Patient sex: F
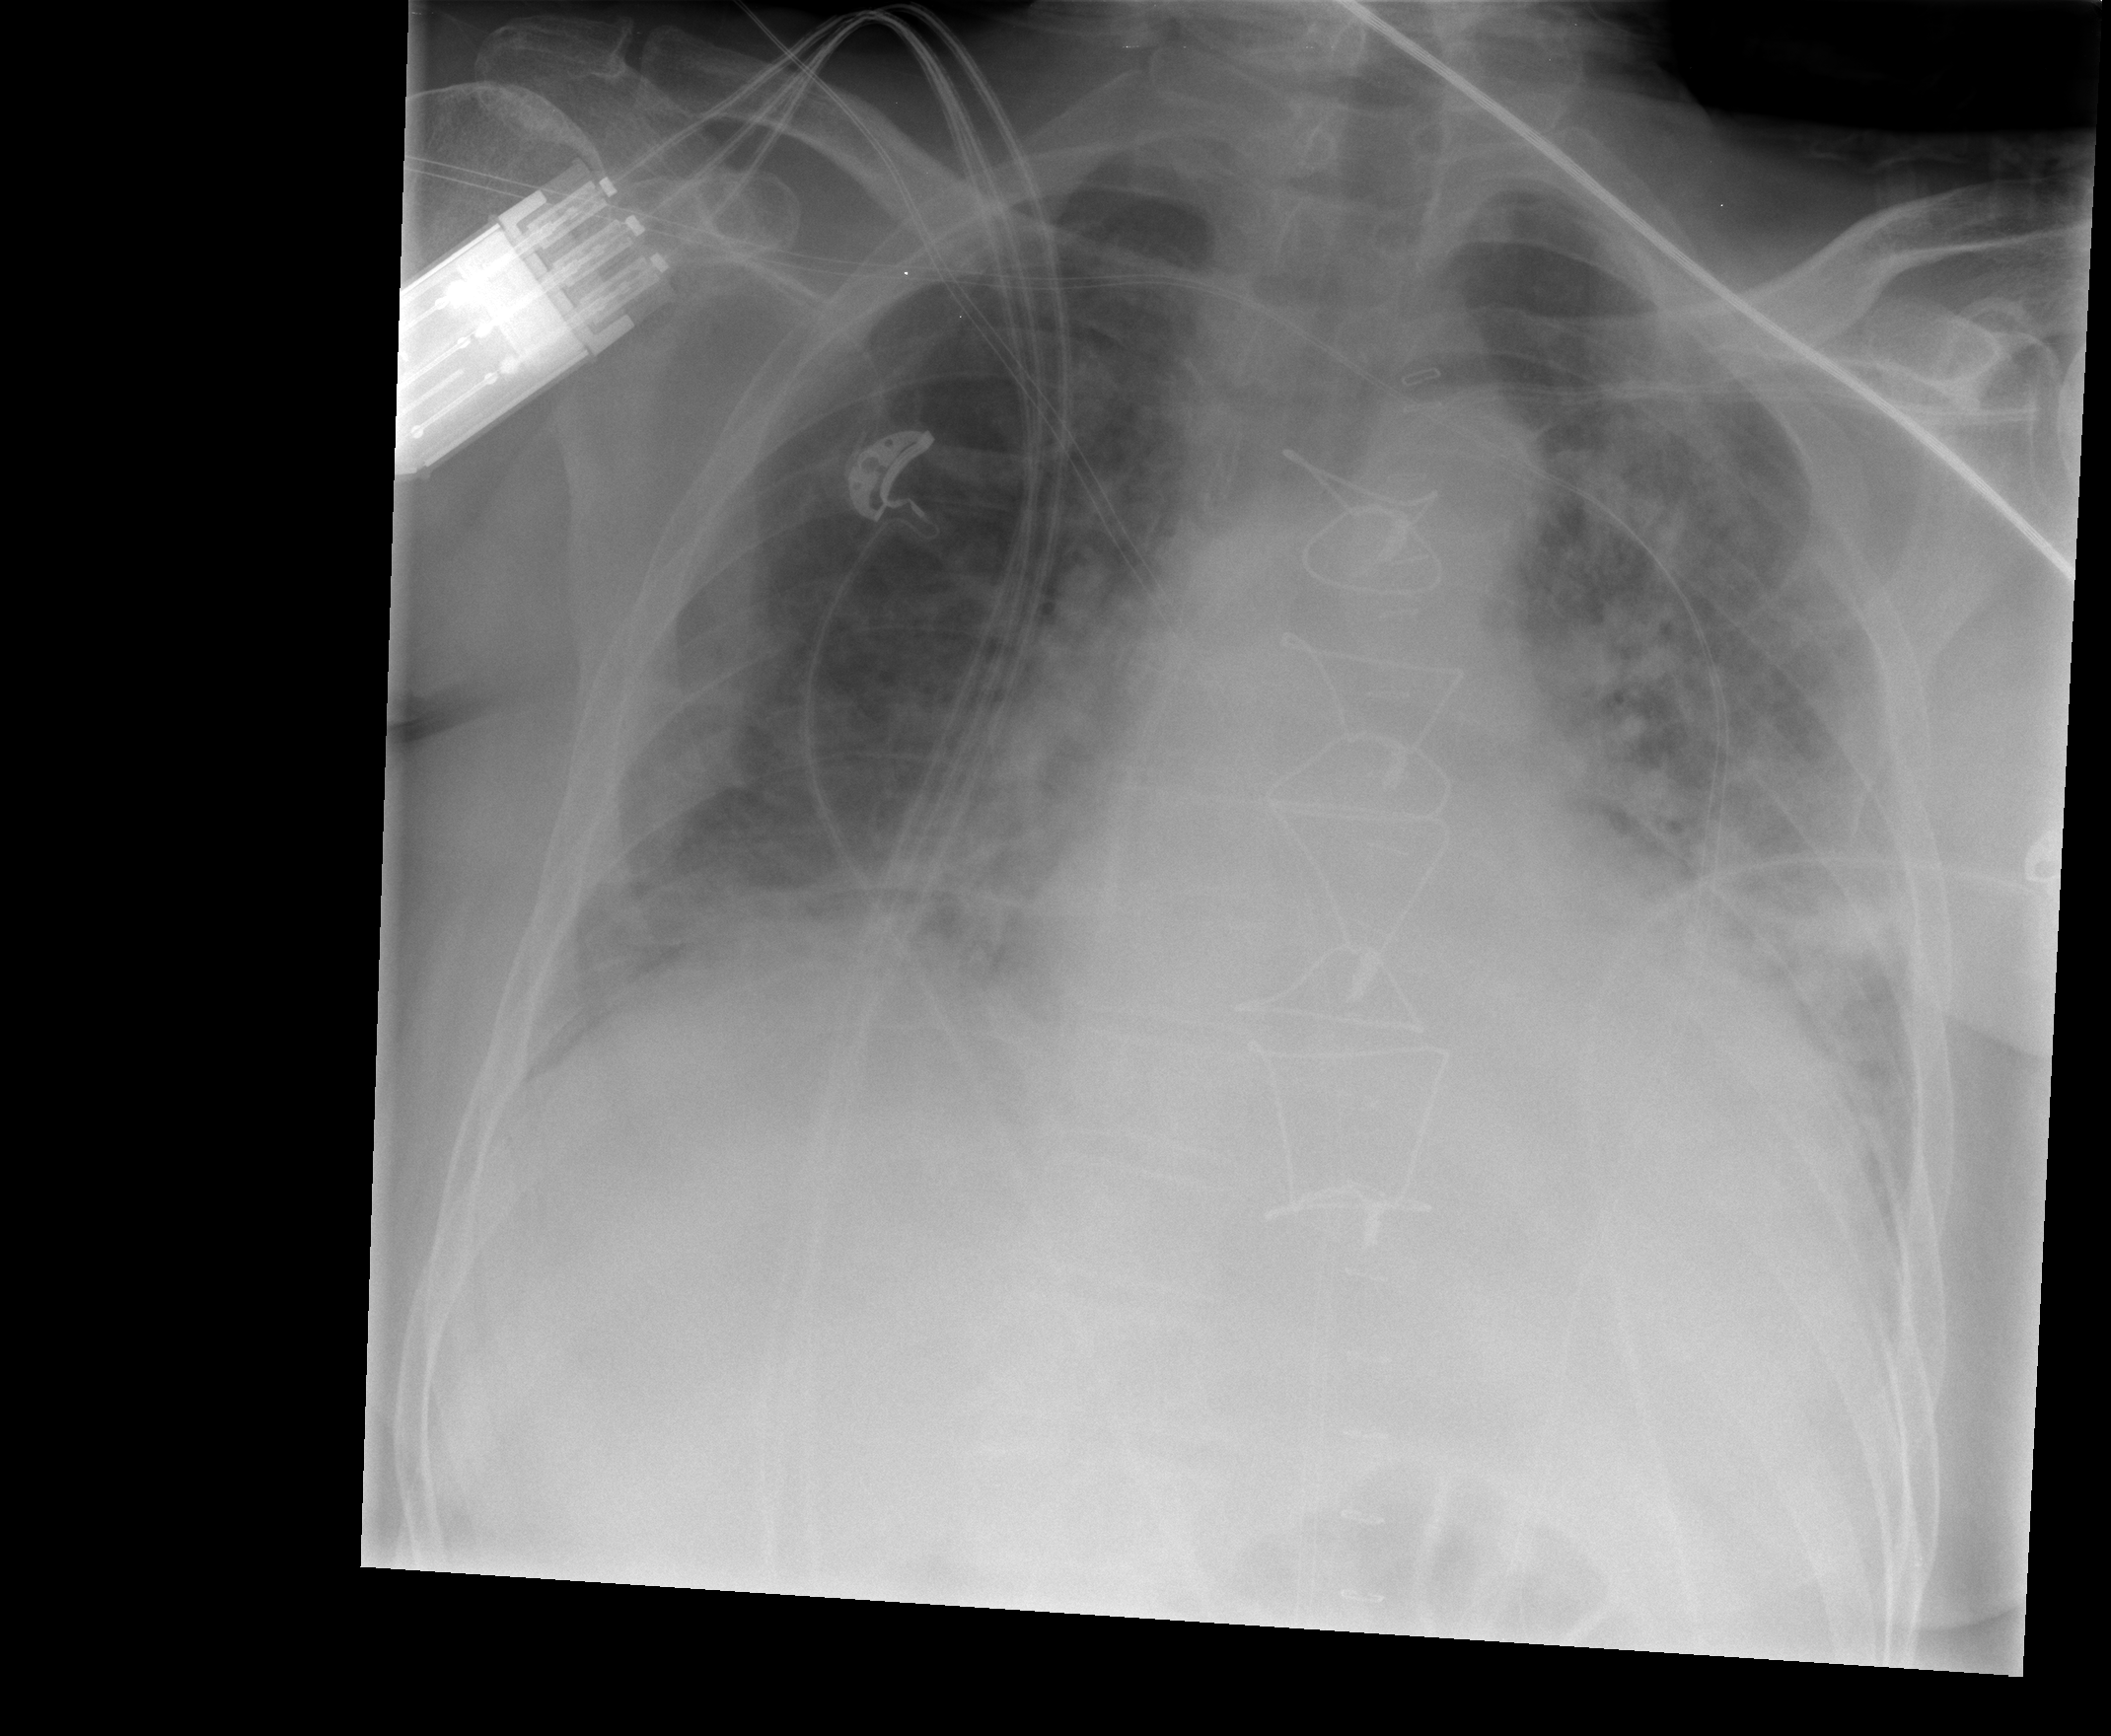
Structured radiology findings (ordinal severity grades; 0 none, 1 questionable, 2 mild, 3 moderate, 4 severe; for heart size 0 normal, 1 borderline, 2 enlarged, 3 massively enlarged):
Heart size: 2
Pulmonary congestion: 2
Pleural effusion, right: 2
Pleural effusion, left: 2
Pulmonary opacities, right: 2
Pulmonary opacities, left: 3
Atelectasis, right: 2
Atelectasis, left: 2